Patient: sex F, age 48
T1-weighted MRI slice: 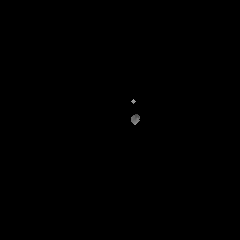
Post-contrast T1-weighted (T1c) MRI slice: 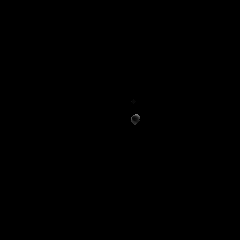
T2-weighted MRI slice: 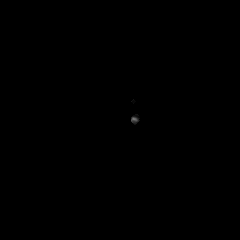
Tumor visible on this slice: no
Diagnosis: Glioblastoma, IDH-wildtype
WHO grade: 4